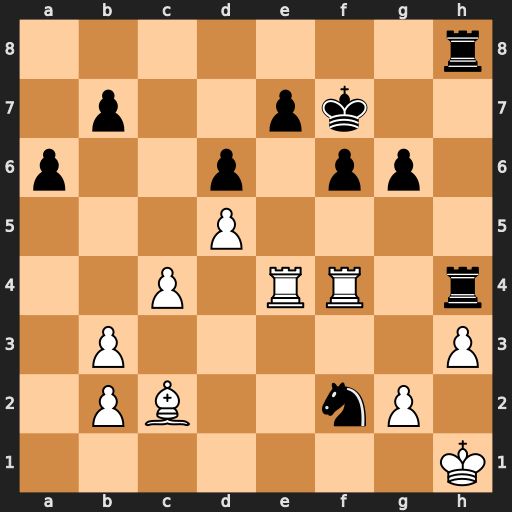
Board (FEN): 7r/1p2pk2/p2p1pp1/3P4/2P1RR1r/1P5P/1PB2nP1/7K
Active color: w
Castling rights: -
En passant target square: -
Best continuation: Rxf2 Rxe4 Bxe4